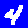
Digit: 4